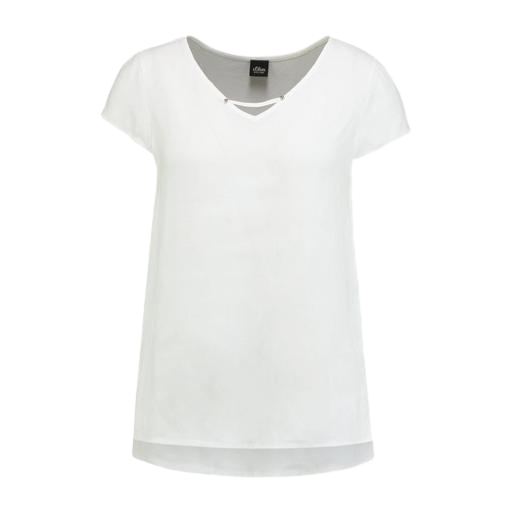
v shaped white t-shirt, short-sleeve top only macy, white v-neck t-shirt only macy, white background